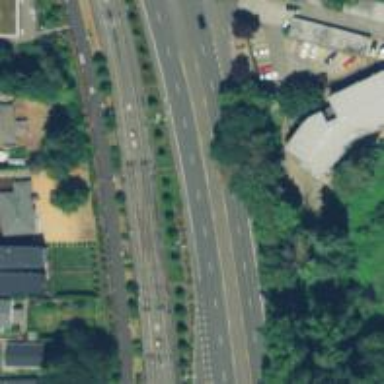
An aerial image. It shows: Light rail electrified with contact line.